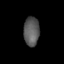
Tissue: skin
Cell type: Epithelial cells
Senescence score: 0.9131
Nuclear area (px): 447
Mean DAPI intensity: 88.747